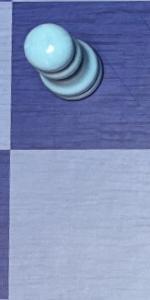
Label: Empty